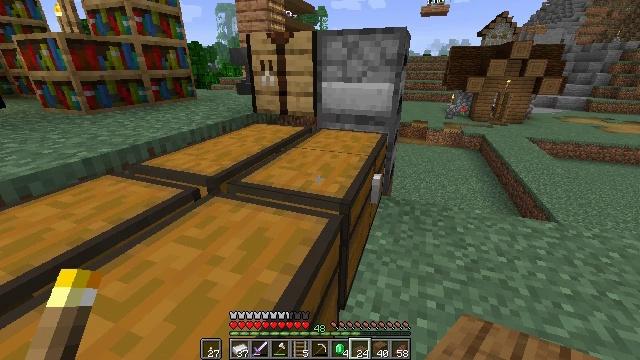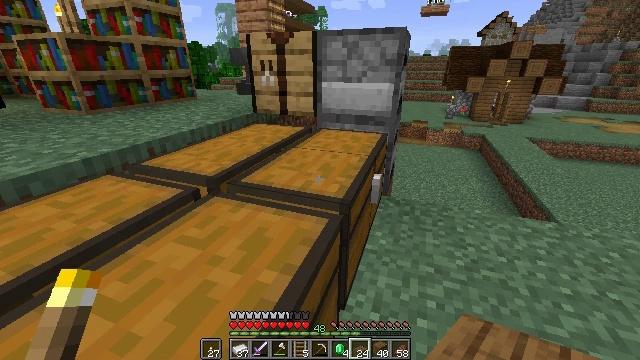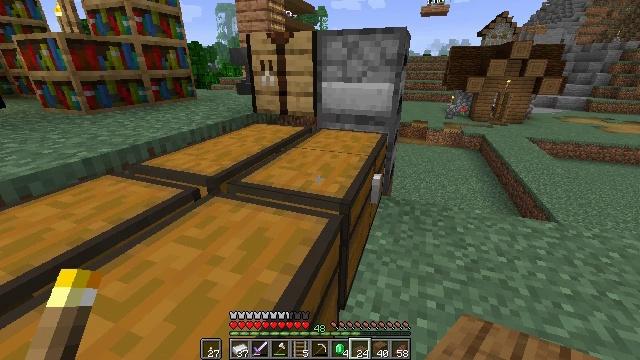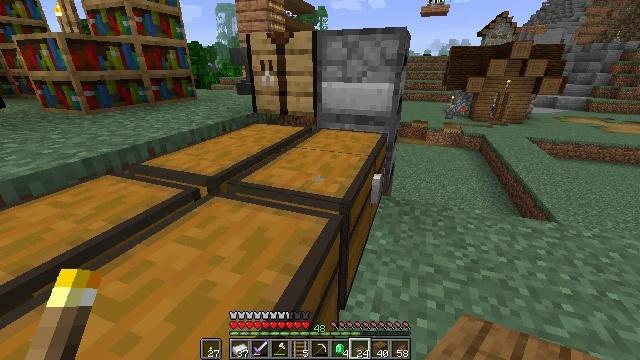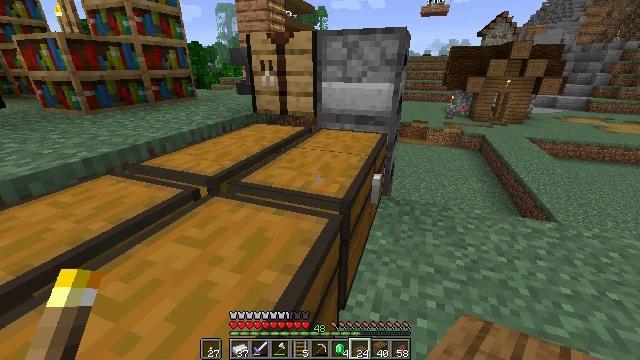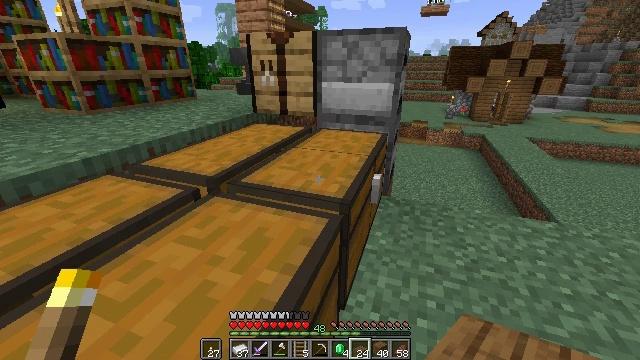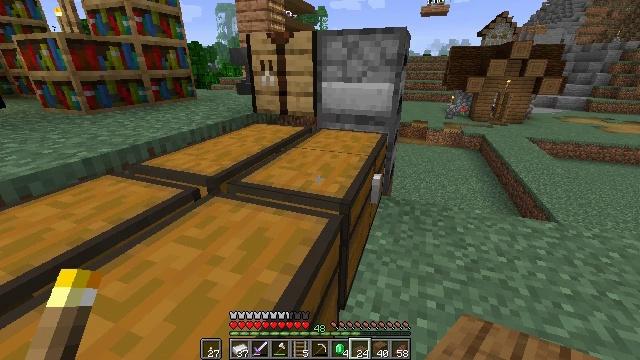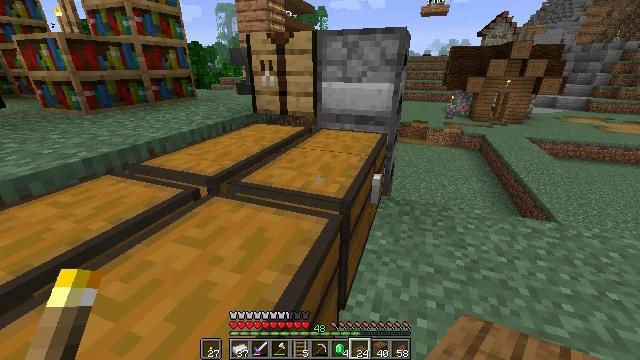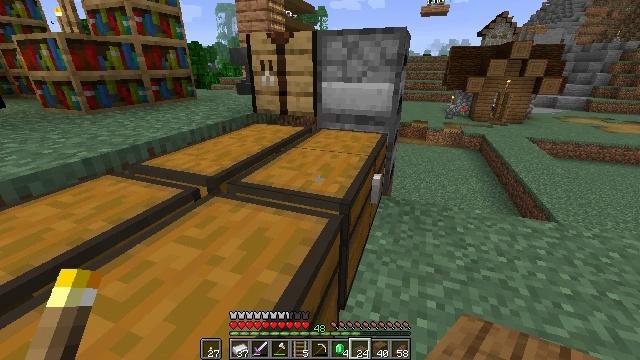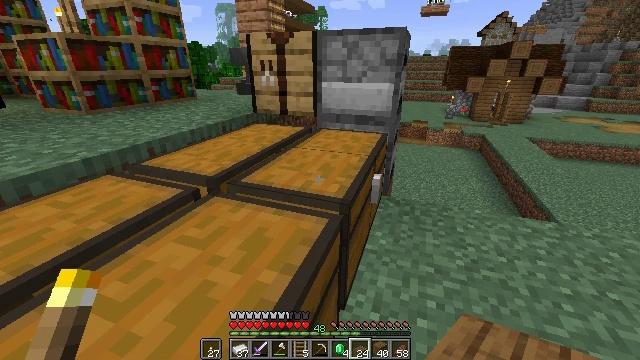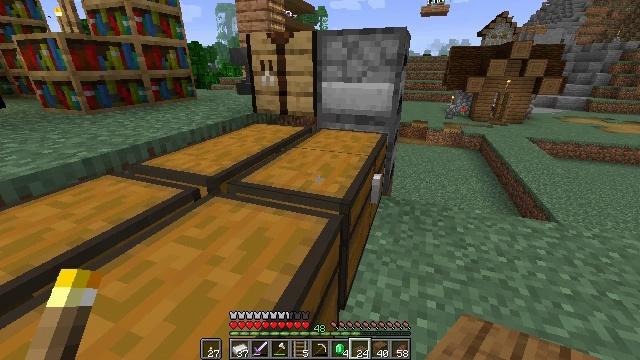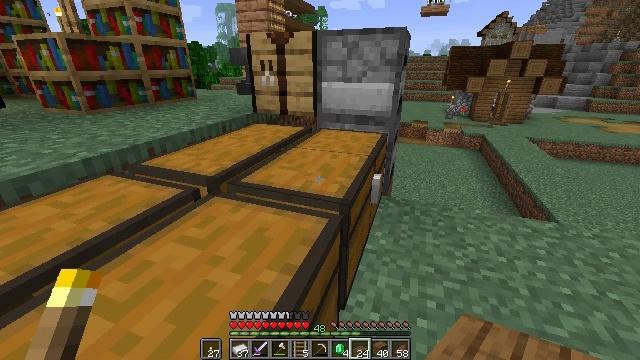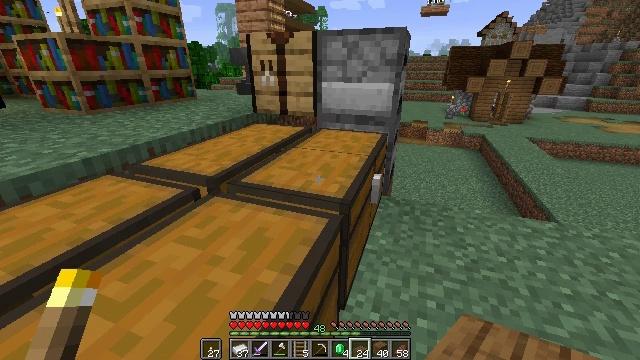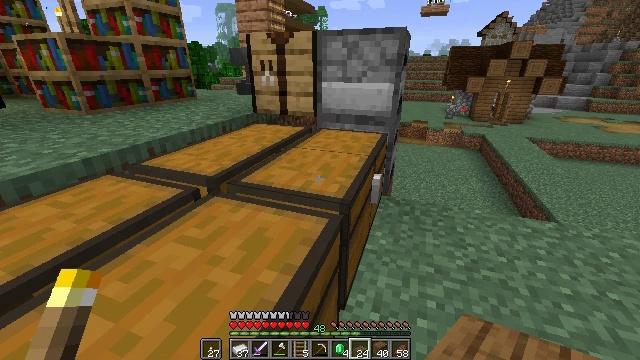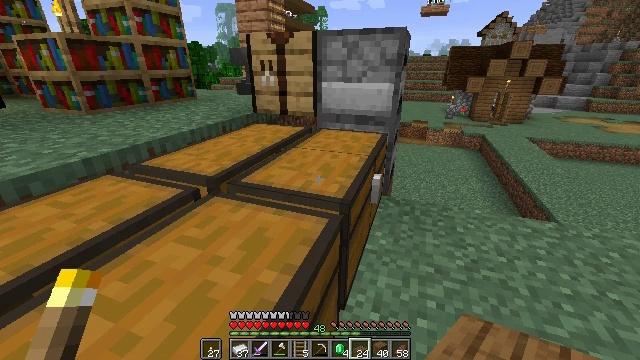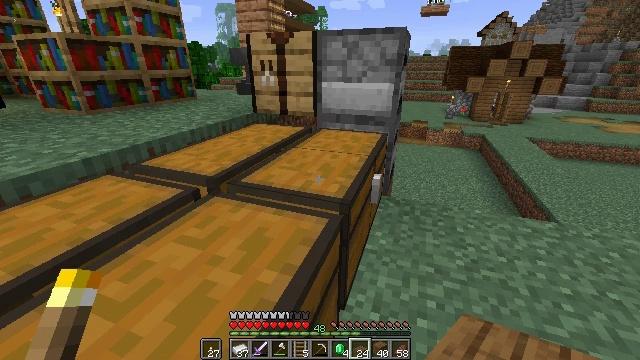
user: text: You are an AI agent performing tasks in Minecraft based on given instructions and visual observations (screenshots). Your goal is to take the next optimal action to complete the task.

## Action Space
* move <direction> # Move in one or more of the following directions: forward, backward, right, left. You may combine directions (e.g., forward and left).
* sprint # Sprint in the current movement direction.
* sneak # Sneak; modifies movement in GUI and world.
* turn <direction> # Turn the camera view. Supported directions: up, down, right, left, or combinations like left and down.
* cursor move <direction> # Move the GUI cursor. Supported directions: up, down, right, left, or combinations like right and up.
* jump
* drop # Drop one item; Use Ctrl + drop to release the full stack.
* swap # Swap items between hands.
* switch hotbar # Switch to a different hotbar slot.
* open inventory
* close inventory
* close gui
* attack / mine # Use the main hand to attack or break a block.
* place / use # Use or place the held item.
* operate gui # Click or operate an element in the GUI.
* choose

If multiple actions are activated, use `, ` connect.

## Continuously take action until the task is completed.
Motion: motion action
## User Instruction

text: Drop a spruce slab.
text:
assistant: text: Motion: no_op
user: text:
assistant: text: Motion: no_op
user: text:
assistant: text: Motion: no_op
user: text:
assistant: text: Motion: no_op
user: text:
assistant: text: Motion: no_op
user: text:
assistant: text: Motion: no_op
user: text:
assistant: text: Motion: no_op
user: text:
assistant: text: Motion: no_op
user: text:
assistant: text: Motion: no_op
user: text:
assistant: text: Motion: no_op
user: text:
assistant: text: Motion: no_op
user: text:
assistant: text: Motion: no_op
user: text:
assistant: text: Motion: no_op
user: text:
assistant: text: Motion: no_op
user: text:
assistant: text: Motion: no_op
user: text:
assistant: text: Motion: no_op
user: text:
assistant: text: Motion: no_op
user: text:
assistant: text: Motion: no_op
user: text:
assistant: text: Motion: no_op
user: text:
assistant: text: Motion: no_op
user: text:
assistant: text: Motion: no_op
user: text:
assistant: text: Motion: no_op
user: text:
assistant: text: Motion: no_op
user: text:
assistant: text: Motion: no_op
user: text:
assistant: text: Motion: no_op
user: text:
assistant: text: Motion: no_op
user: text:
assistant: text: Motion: no_op
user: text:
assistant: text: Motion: no_op
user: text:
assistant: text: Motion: no_op
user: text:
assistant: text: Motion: no_op